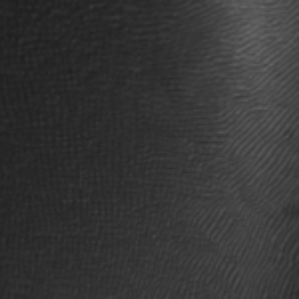
Label: frost